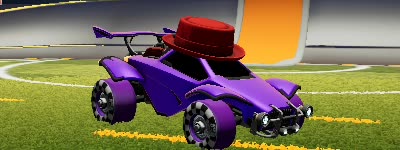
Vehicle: octane